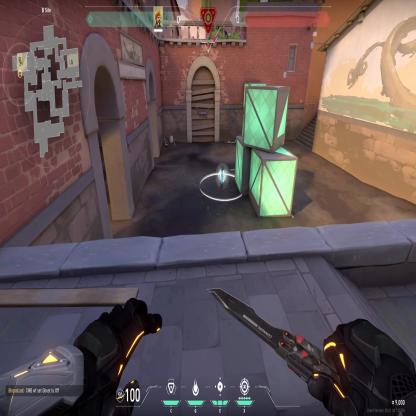
Label: planted spike